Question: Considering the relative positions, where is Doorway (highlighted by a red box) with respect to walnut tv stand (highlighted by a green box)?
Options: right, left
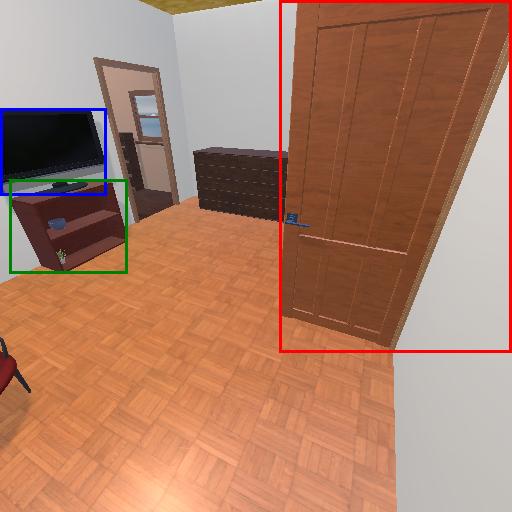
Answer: right